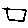
Label: square